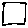
Label: square